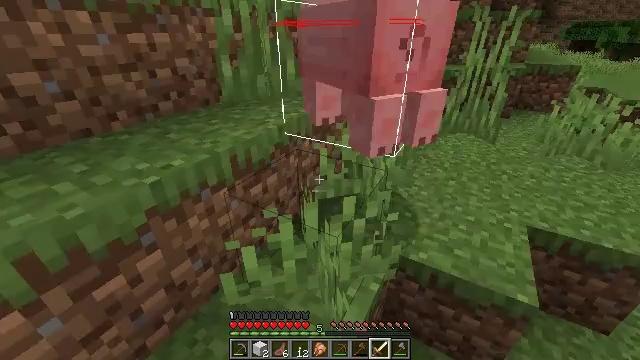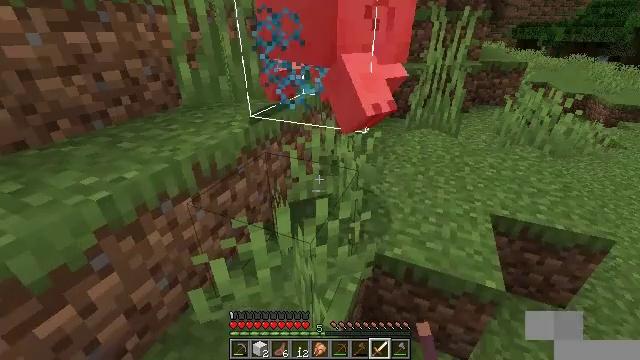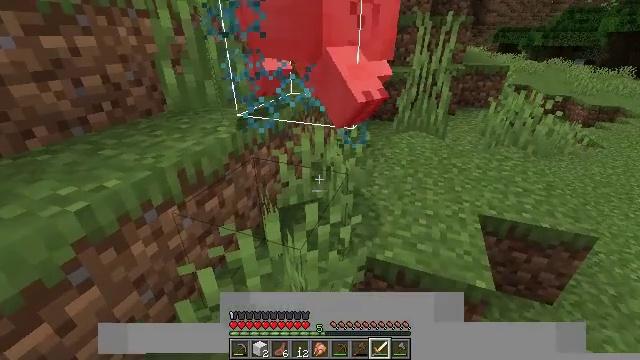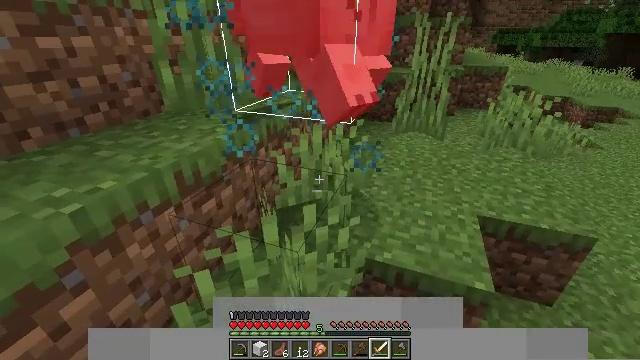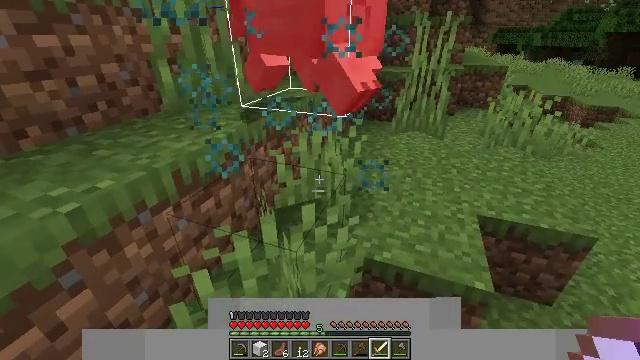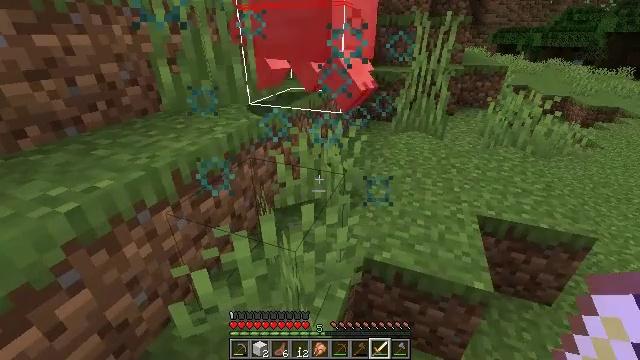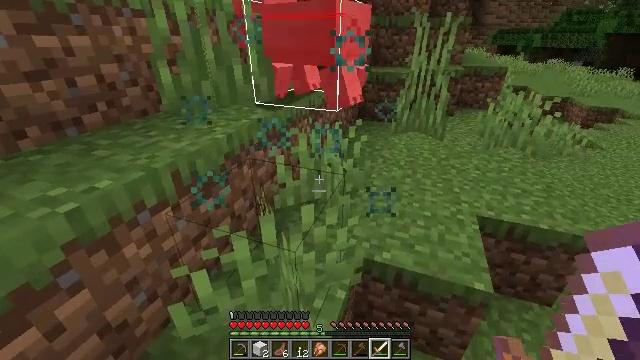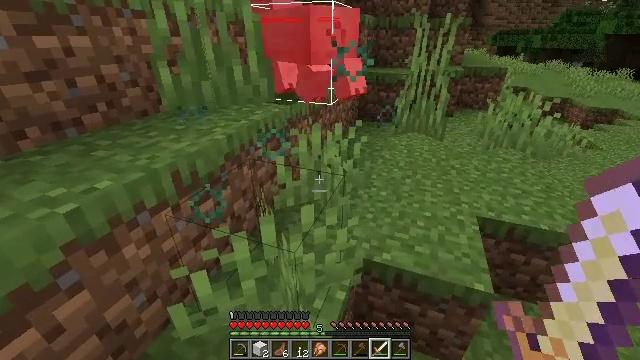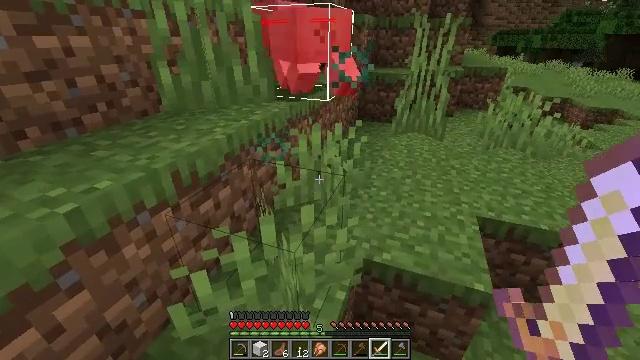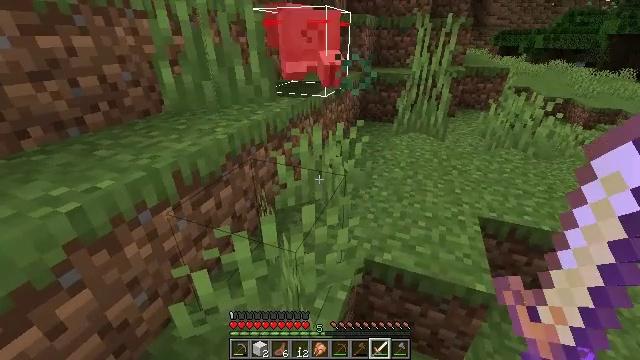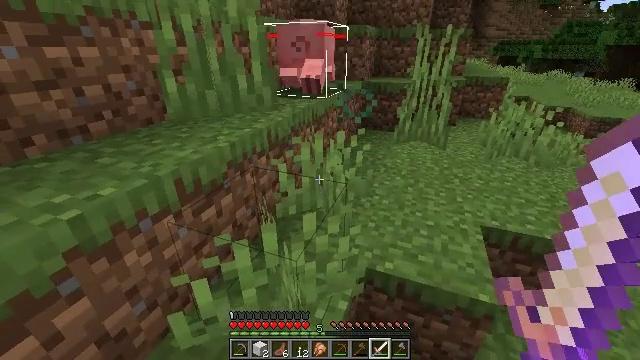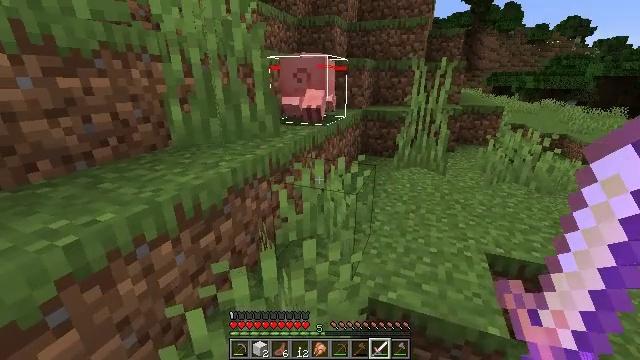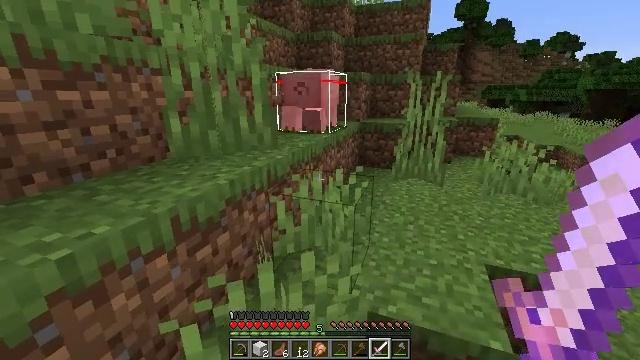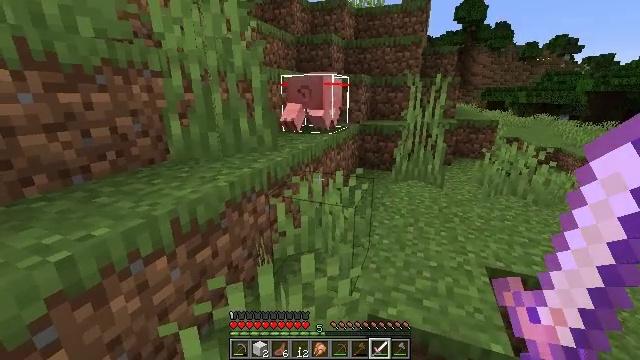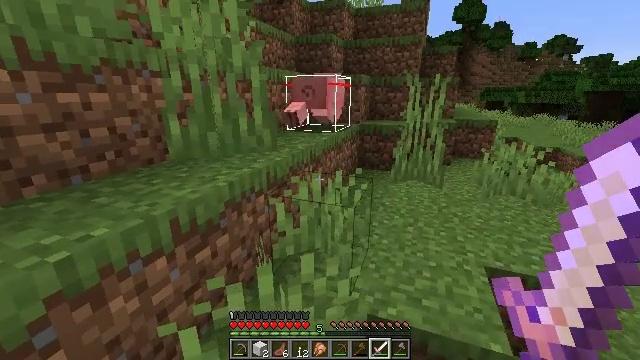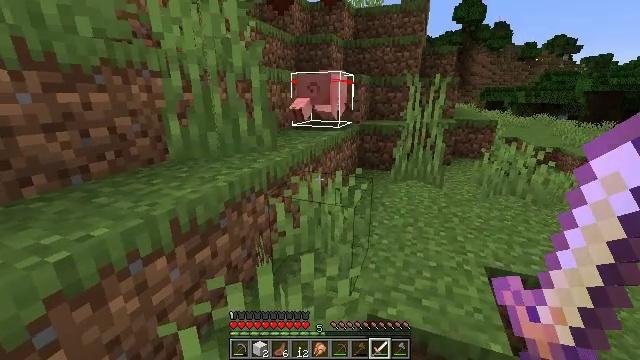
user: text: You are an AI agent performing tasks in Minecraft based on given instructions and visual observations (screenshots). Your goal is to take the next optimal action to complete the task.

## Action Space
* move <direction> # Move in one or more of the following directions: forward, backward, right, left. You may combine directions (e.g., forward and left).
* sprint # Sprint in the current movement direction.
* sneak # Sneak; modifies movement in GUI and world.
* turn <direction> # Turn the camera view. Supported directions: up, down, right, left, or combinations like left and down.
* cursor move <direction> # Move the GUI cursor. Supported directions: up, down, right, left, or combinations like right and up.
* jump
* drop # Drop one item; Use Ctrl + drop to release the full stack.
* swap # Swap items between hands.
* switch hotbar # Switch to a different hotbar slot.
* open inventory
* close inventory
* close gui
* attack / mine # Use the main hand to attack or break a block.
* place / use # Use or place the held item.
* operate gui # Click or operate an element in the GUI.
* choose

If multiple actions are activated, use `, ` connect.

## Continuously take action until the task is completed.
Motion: motion action
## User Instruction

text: Hunt a pig.
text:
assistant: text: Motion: turn right
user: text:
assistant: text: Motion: turn right
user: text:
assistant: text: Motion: no_op
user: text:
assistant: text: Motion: no_op
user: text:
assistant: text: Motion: no_op
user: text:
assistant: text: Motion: no_op
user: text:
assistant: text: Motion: no_op
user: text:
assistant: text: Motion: no_op
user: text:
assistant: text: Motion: no_op
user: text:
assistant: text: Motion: turn up
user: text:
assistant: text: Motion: turn up
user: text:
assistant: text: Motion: turn up
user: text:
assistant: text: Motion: no_op
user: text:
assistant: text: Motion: no_op
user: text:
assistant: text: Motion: no_op
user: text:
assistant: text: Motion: move forward
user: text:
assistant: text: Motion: move forward
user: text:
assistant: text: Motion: move forward
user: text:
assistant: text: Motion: move forward
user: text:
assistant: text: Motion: move forward
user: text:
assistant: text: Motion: move forward, turn right and up
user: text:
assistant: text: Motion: move forward, turn right and up
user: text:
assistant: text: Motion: move forward, turn right and up
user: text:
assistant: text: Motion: move forward, turn right and up
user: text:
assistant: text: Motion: move forward, turn right and up
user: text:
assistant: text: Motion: move forward, turn right and up
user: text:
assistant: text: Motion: move forward
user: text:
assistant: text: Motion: move forward, sprint, turn up
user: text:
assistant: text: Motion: move forward, sprint, turn up
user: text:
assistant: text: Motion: move forward, sprint, turn right and up